Interaction volume radius: 5 \u00c5
Interaction volume height: 10 \u00c5
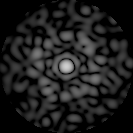
Disorder parameter: 0.8761